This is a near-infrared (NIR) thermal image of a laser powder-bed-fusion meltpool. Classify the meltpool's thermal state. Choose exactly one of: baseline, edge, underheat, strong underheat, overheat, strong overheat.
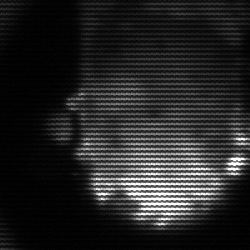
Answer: baseline